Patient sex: M
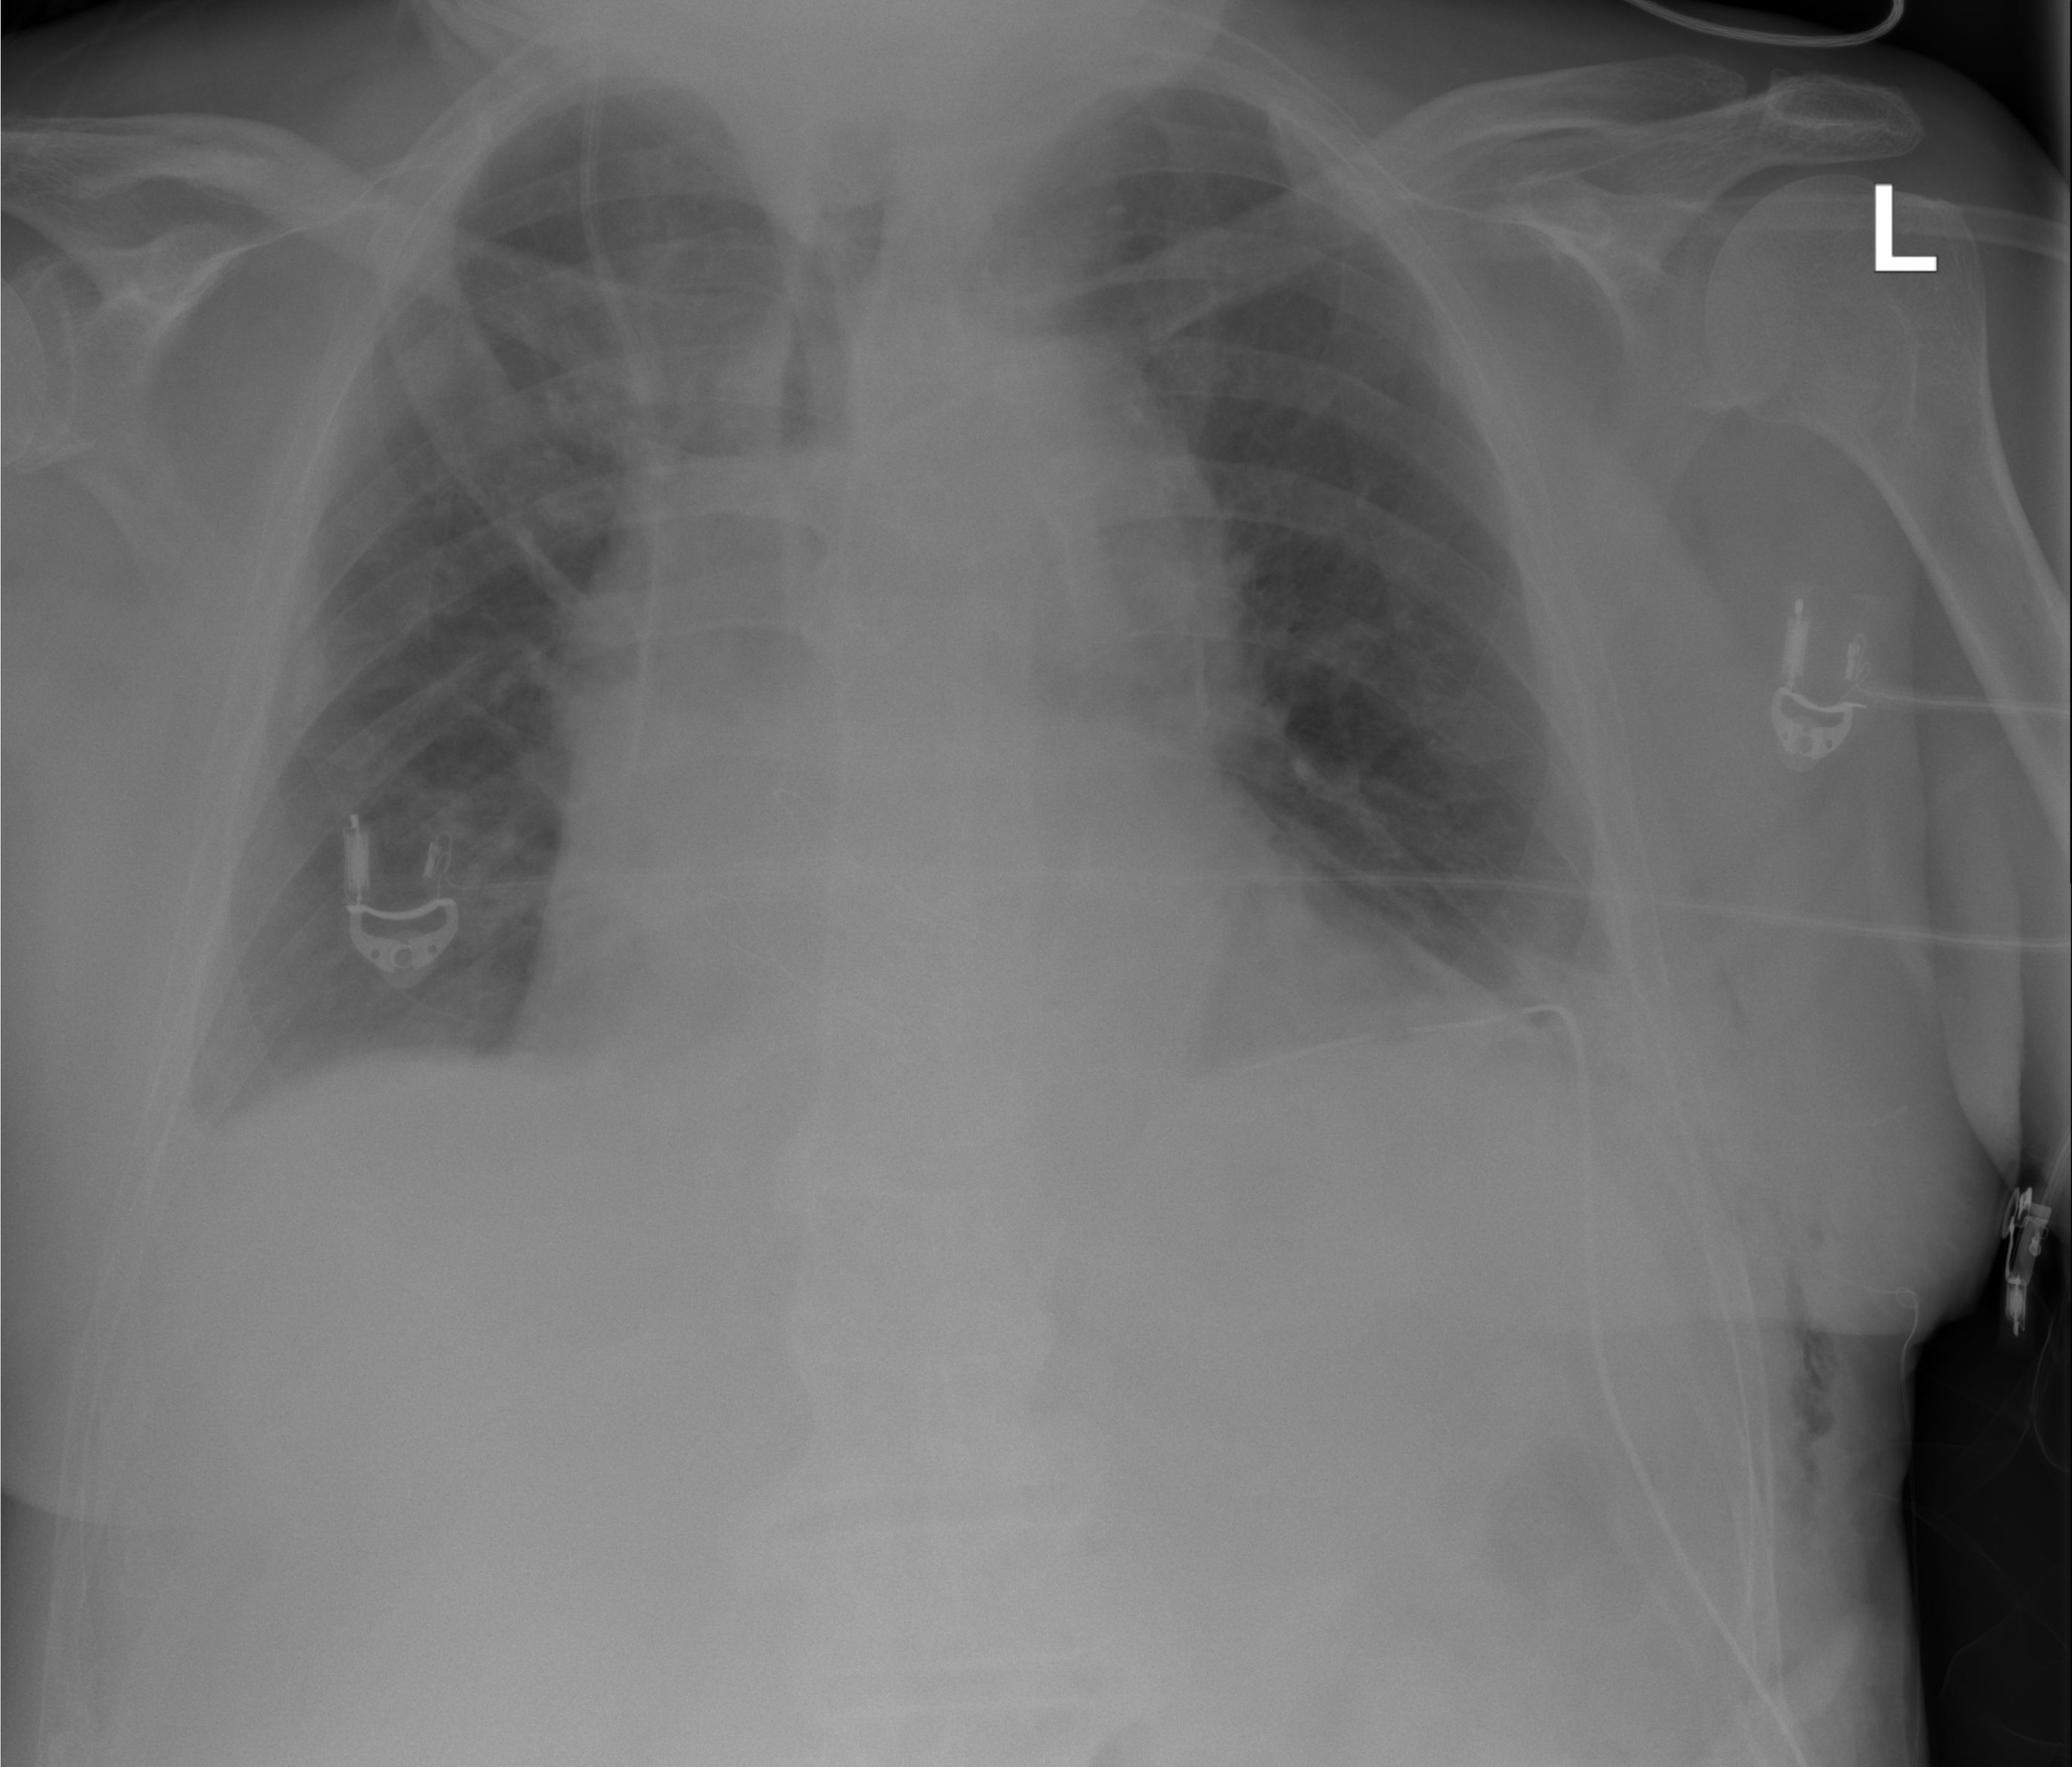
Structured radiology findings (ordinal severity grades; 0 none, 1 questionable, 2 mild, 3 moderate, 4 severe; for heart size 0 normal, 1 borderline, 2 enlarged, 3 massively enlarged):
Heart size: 2
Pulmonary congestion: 0
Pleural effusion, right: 1
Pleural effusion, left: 0
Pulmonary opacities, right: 0
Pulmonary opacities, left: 0
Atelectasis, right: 0
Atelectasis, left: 2